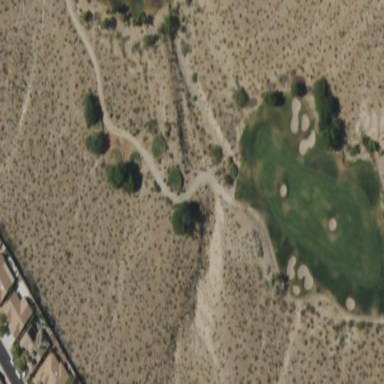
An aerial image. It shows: Rough grassy area used for golf.